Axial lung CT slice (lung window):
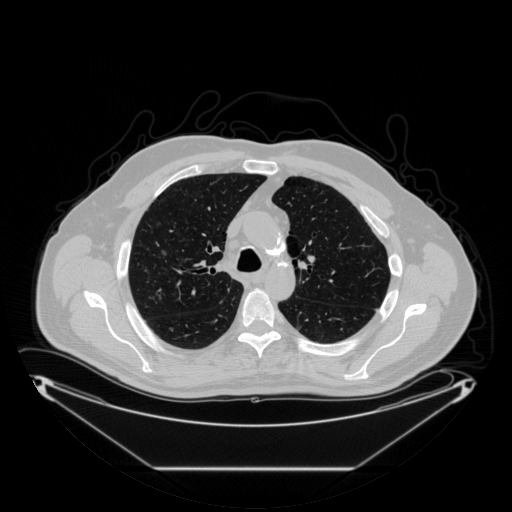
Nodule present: no